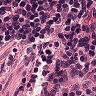
Metastatic tissue present: no